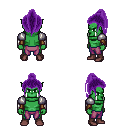
a pixel art fantasy rpg character, male body template, orc, green skin, steel arm armor, magenta pants, purple long topknot hairstyle, cloth bracers, maroon shoes, four views (front, back, left, right), 2x2 character sprite sheet, small pixel art, hard edges, no anti-aliasing